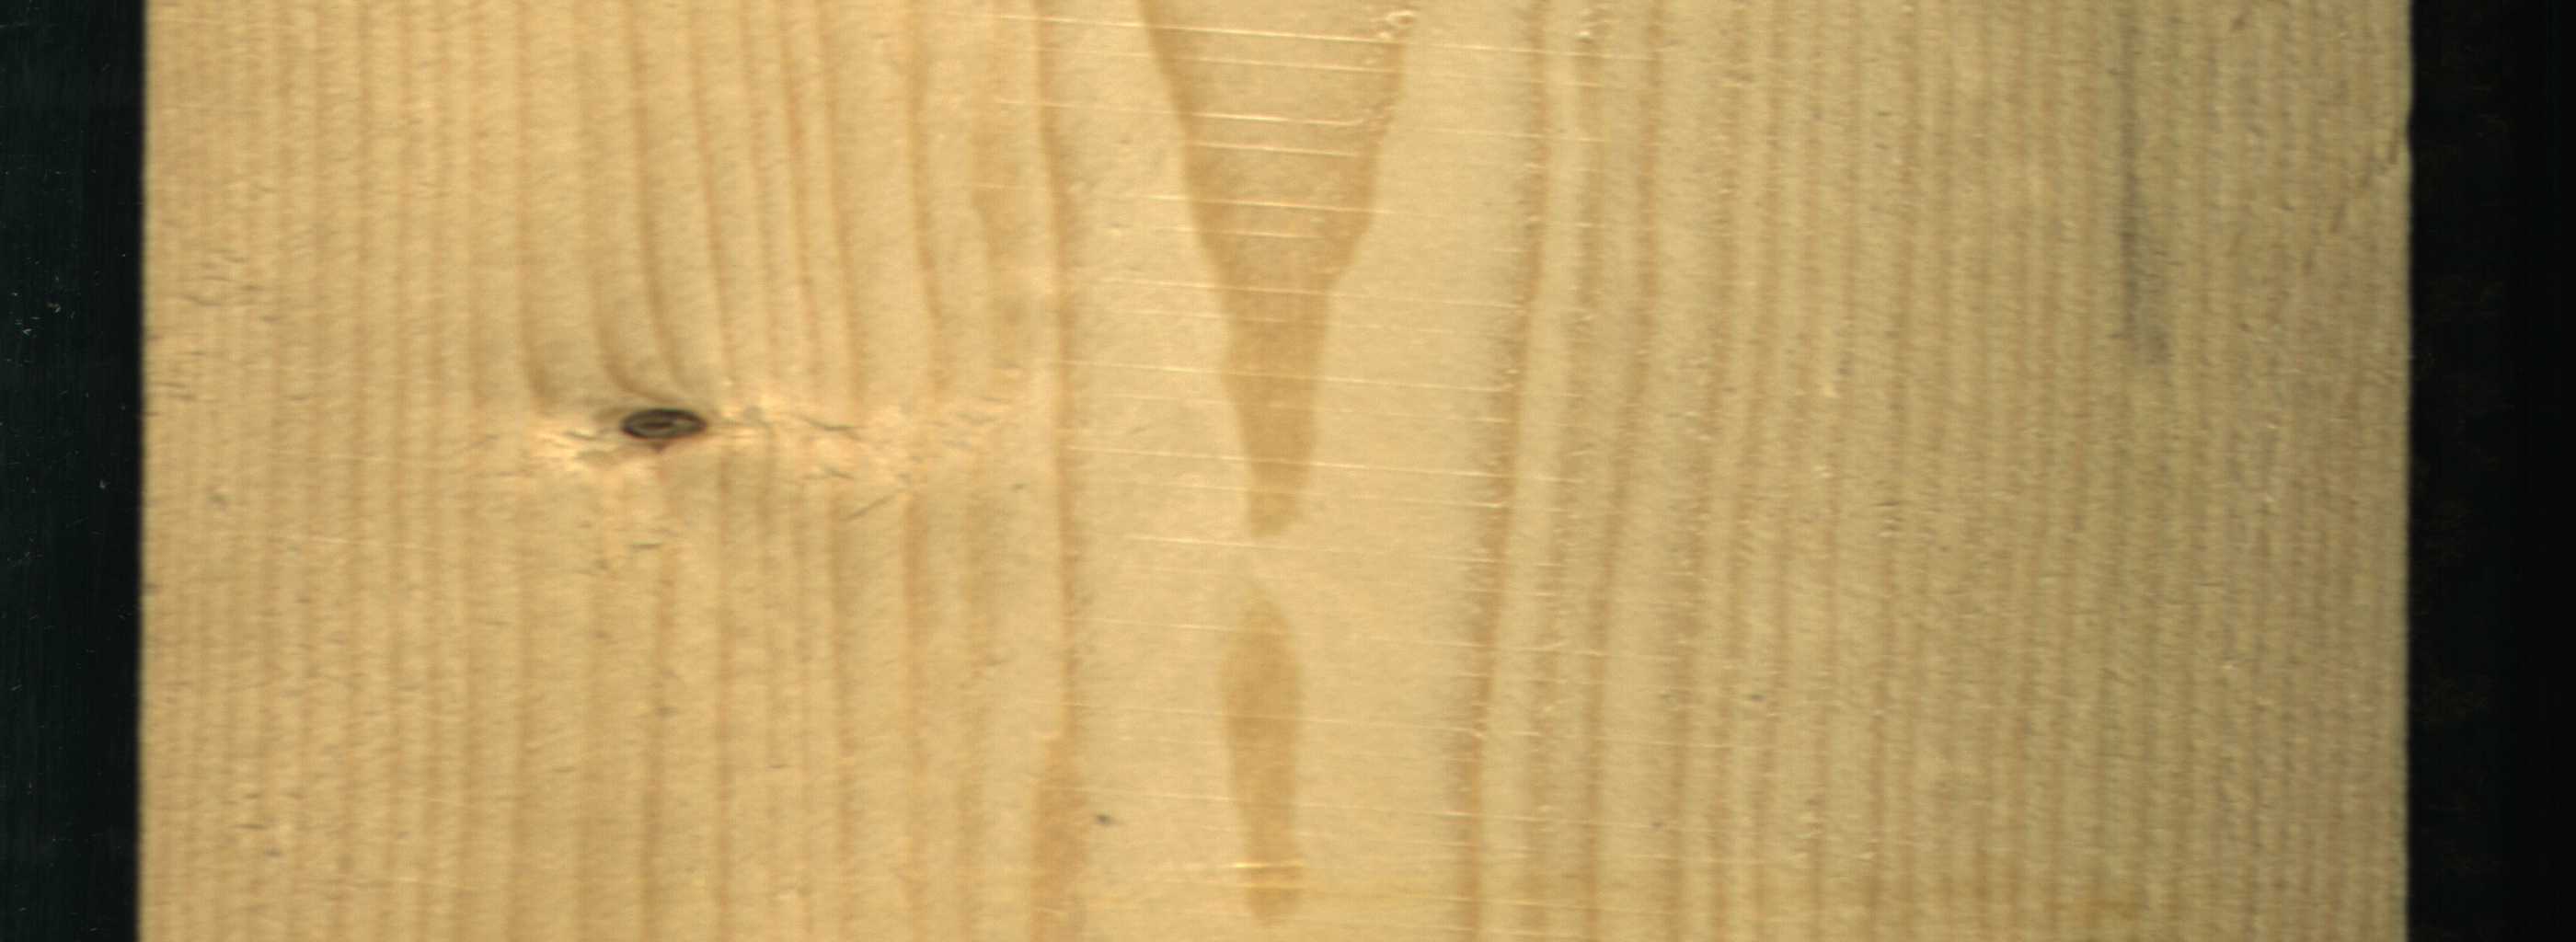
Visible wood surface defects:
Live_Knot